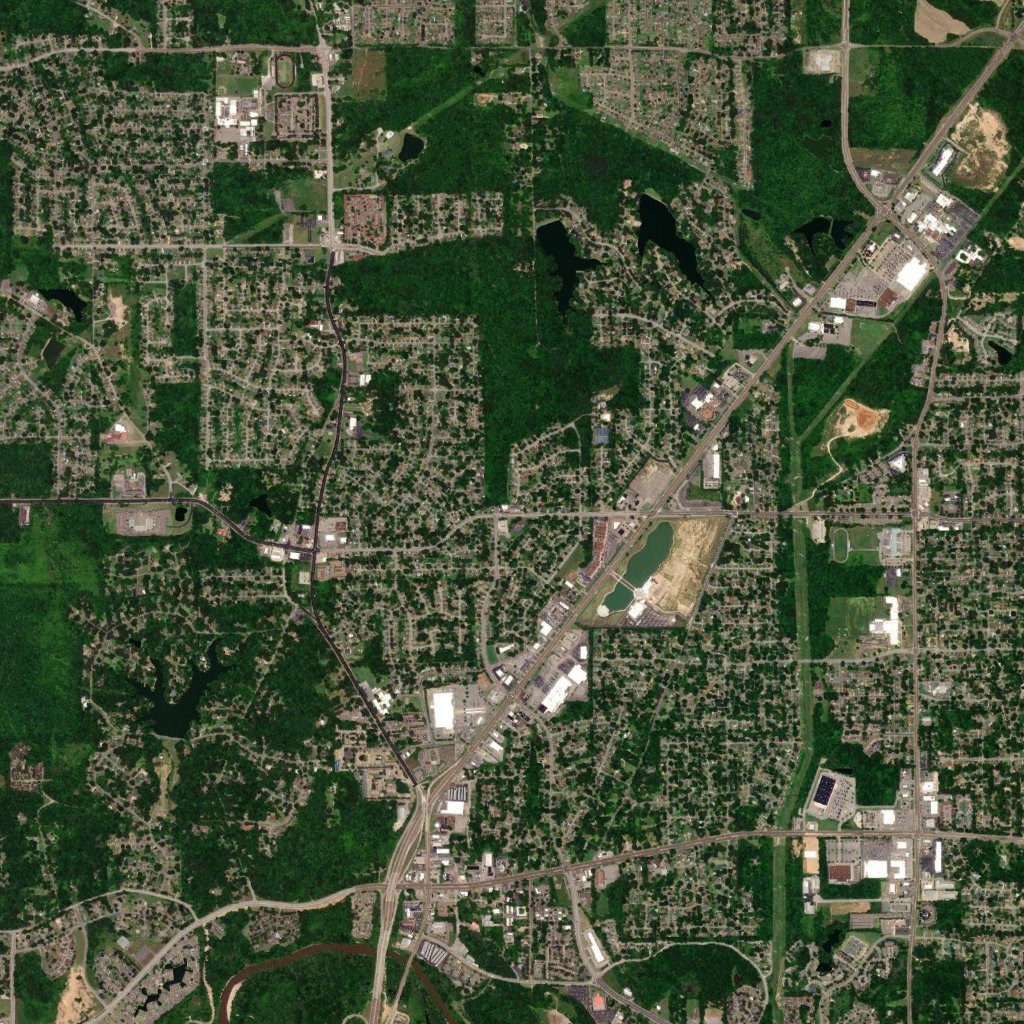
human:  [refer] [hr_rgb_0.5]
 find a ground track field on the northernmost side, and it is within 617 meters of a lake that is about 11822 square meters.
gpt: <box>[[26, 5, 28, 8, 0]]</box>

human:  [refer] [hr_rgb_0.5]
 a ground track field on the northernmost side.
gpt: <box>[[26, 5, 28, 8, 0]]</box>

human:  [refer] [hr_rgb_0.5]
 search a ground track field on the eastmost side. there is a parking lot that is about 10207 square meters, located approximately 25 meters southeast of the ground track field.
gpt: <box>[[80, 51, 83, 55, 0]]</box>